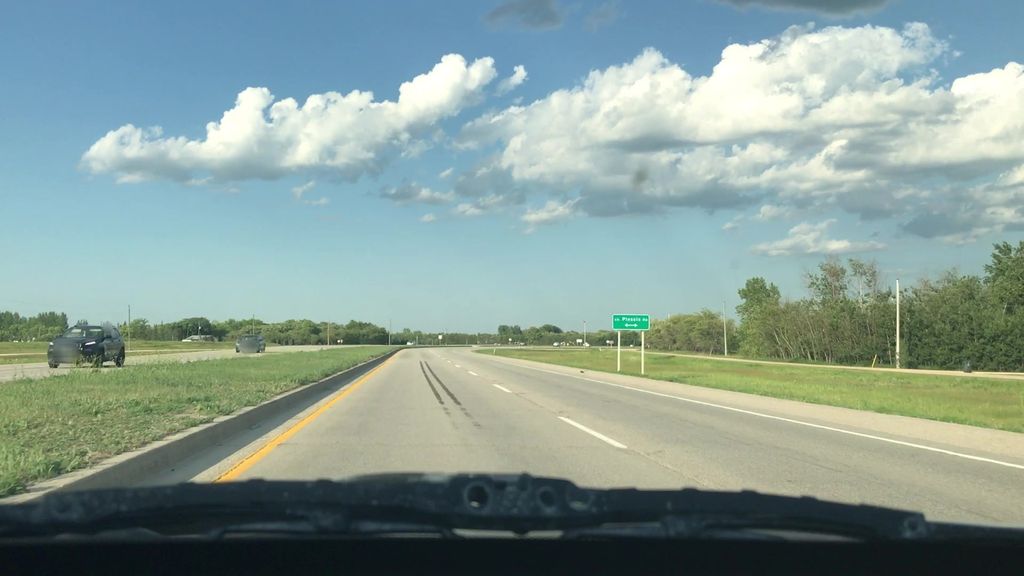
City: winnipeg